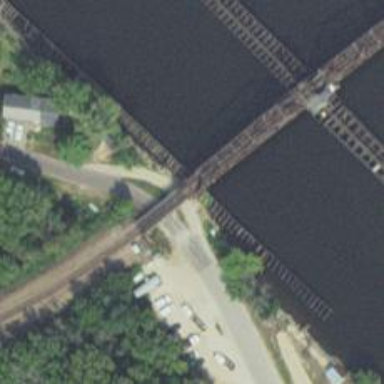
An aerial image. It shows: Swing bridge for railway crossing.